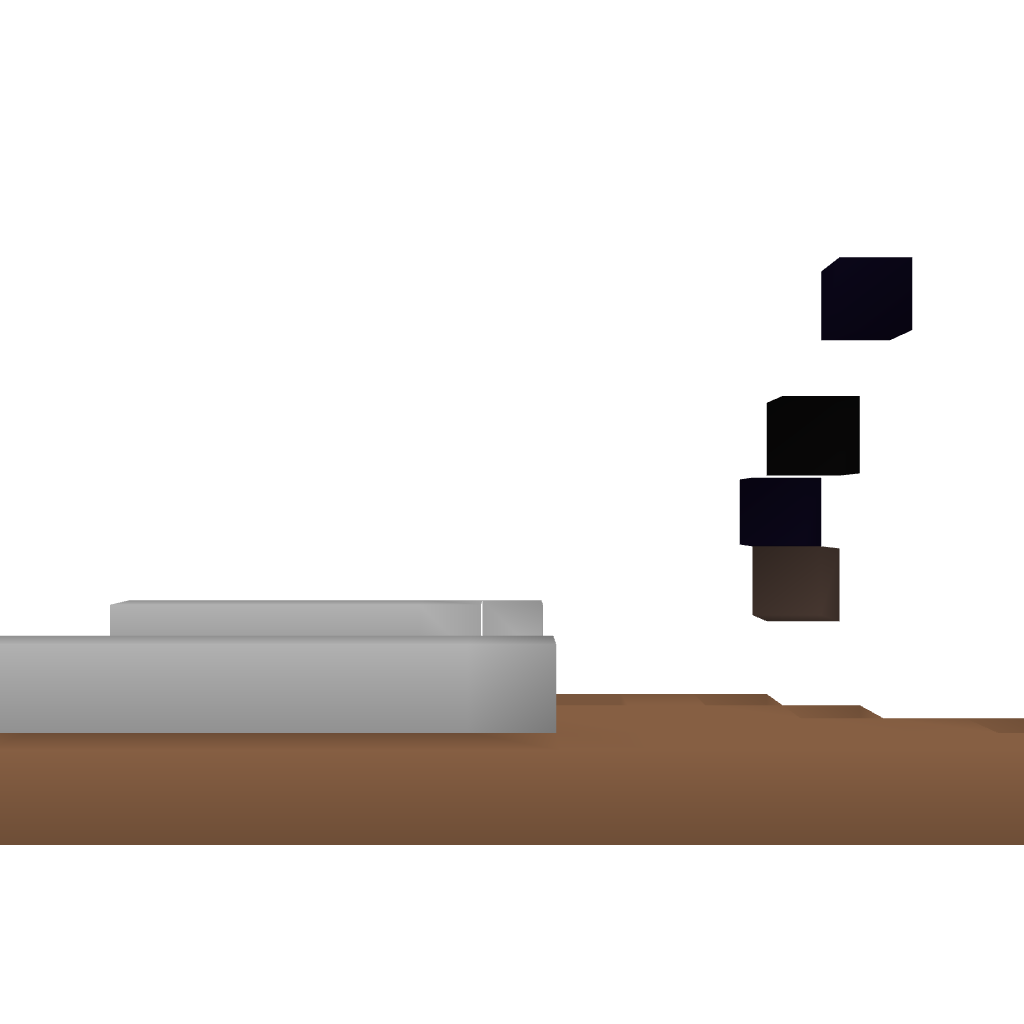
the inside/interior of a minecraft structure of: Throne with secret passage